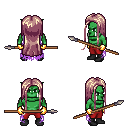
a pixel art fantasy rpg character, male body template, orc, green skin, maroon tattered cape, red pants, white blonde extra-long hairstyle, gold gloves, black shoes, spear, four views (front, back, left, right), 2x2 character sprite sheet, small pixel art, hard edges, no anti-aliasing